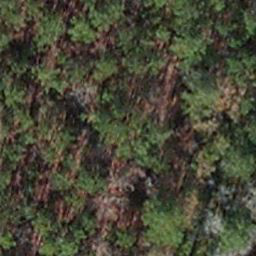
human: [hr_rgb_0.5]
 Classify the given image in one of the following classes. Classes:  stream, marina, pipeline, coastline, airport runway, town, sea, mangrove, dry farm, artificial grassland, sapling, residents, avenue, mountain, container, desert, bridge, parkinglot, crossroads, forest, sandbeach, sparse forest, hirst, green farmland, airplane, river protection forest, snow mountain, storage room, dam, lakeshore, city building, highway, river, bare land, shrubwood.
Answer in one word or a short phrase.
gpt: sapling